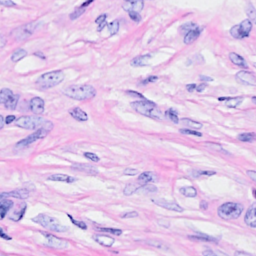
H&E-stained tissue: Breast